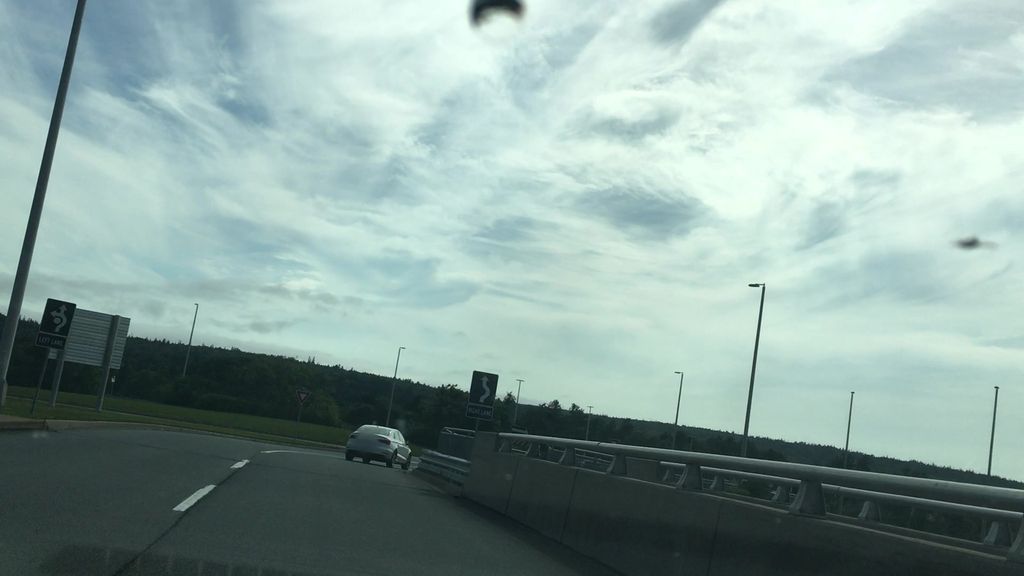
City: halifax